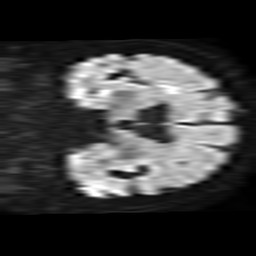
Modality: TRACE
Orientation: coronal
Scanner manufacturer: philips
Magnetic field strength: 1.5 T
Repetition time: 4.6 s
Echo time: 0.07505 s